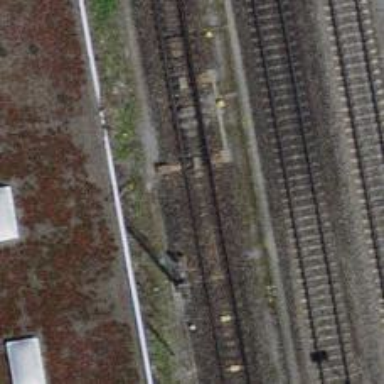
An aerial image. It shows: Railway switch.